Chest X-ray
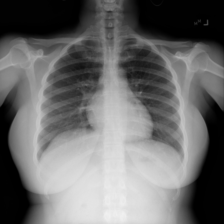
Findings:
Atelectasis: negative
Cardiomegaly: negative
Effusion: negative
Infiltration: positive
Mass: negative
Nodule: negative
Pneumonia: negative
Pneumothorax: negative
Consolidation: negative
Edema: negative
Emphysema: negative
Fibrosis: negative
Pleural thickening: negative
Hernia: negative